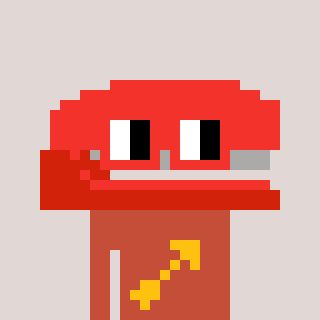
a pixel art character with square red glasses, a stapler-shaped head and a rust-colored body on a warm background